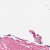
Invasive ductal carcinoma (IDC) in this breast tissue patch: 0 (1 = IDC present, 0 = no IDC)